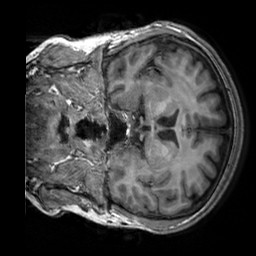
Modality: T1w
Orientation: coronal
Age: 23
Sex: male
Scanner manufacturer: siemens
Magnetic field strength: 3 T
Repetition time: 2.3 s
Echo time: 0.00303 s